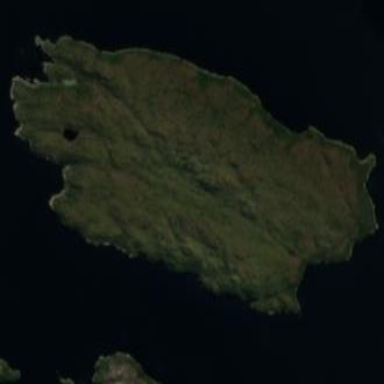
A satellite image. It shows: Island with natural coastline.